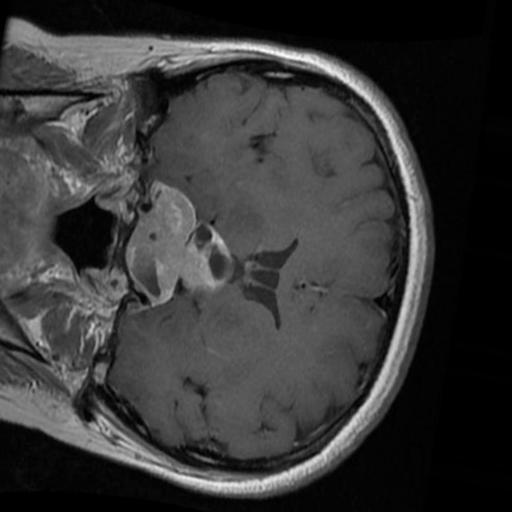
Label: brain_tumor